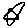
Label: star